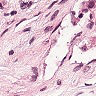
Metastatic tissue present: no